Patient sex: F
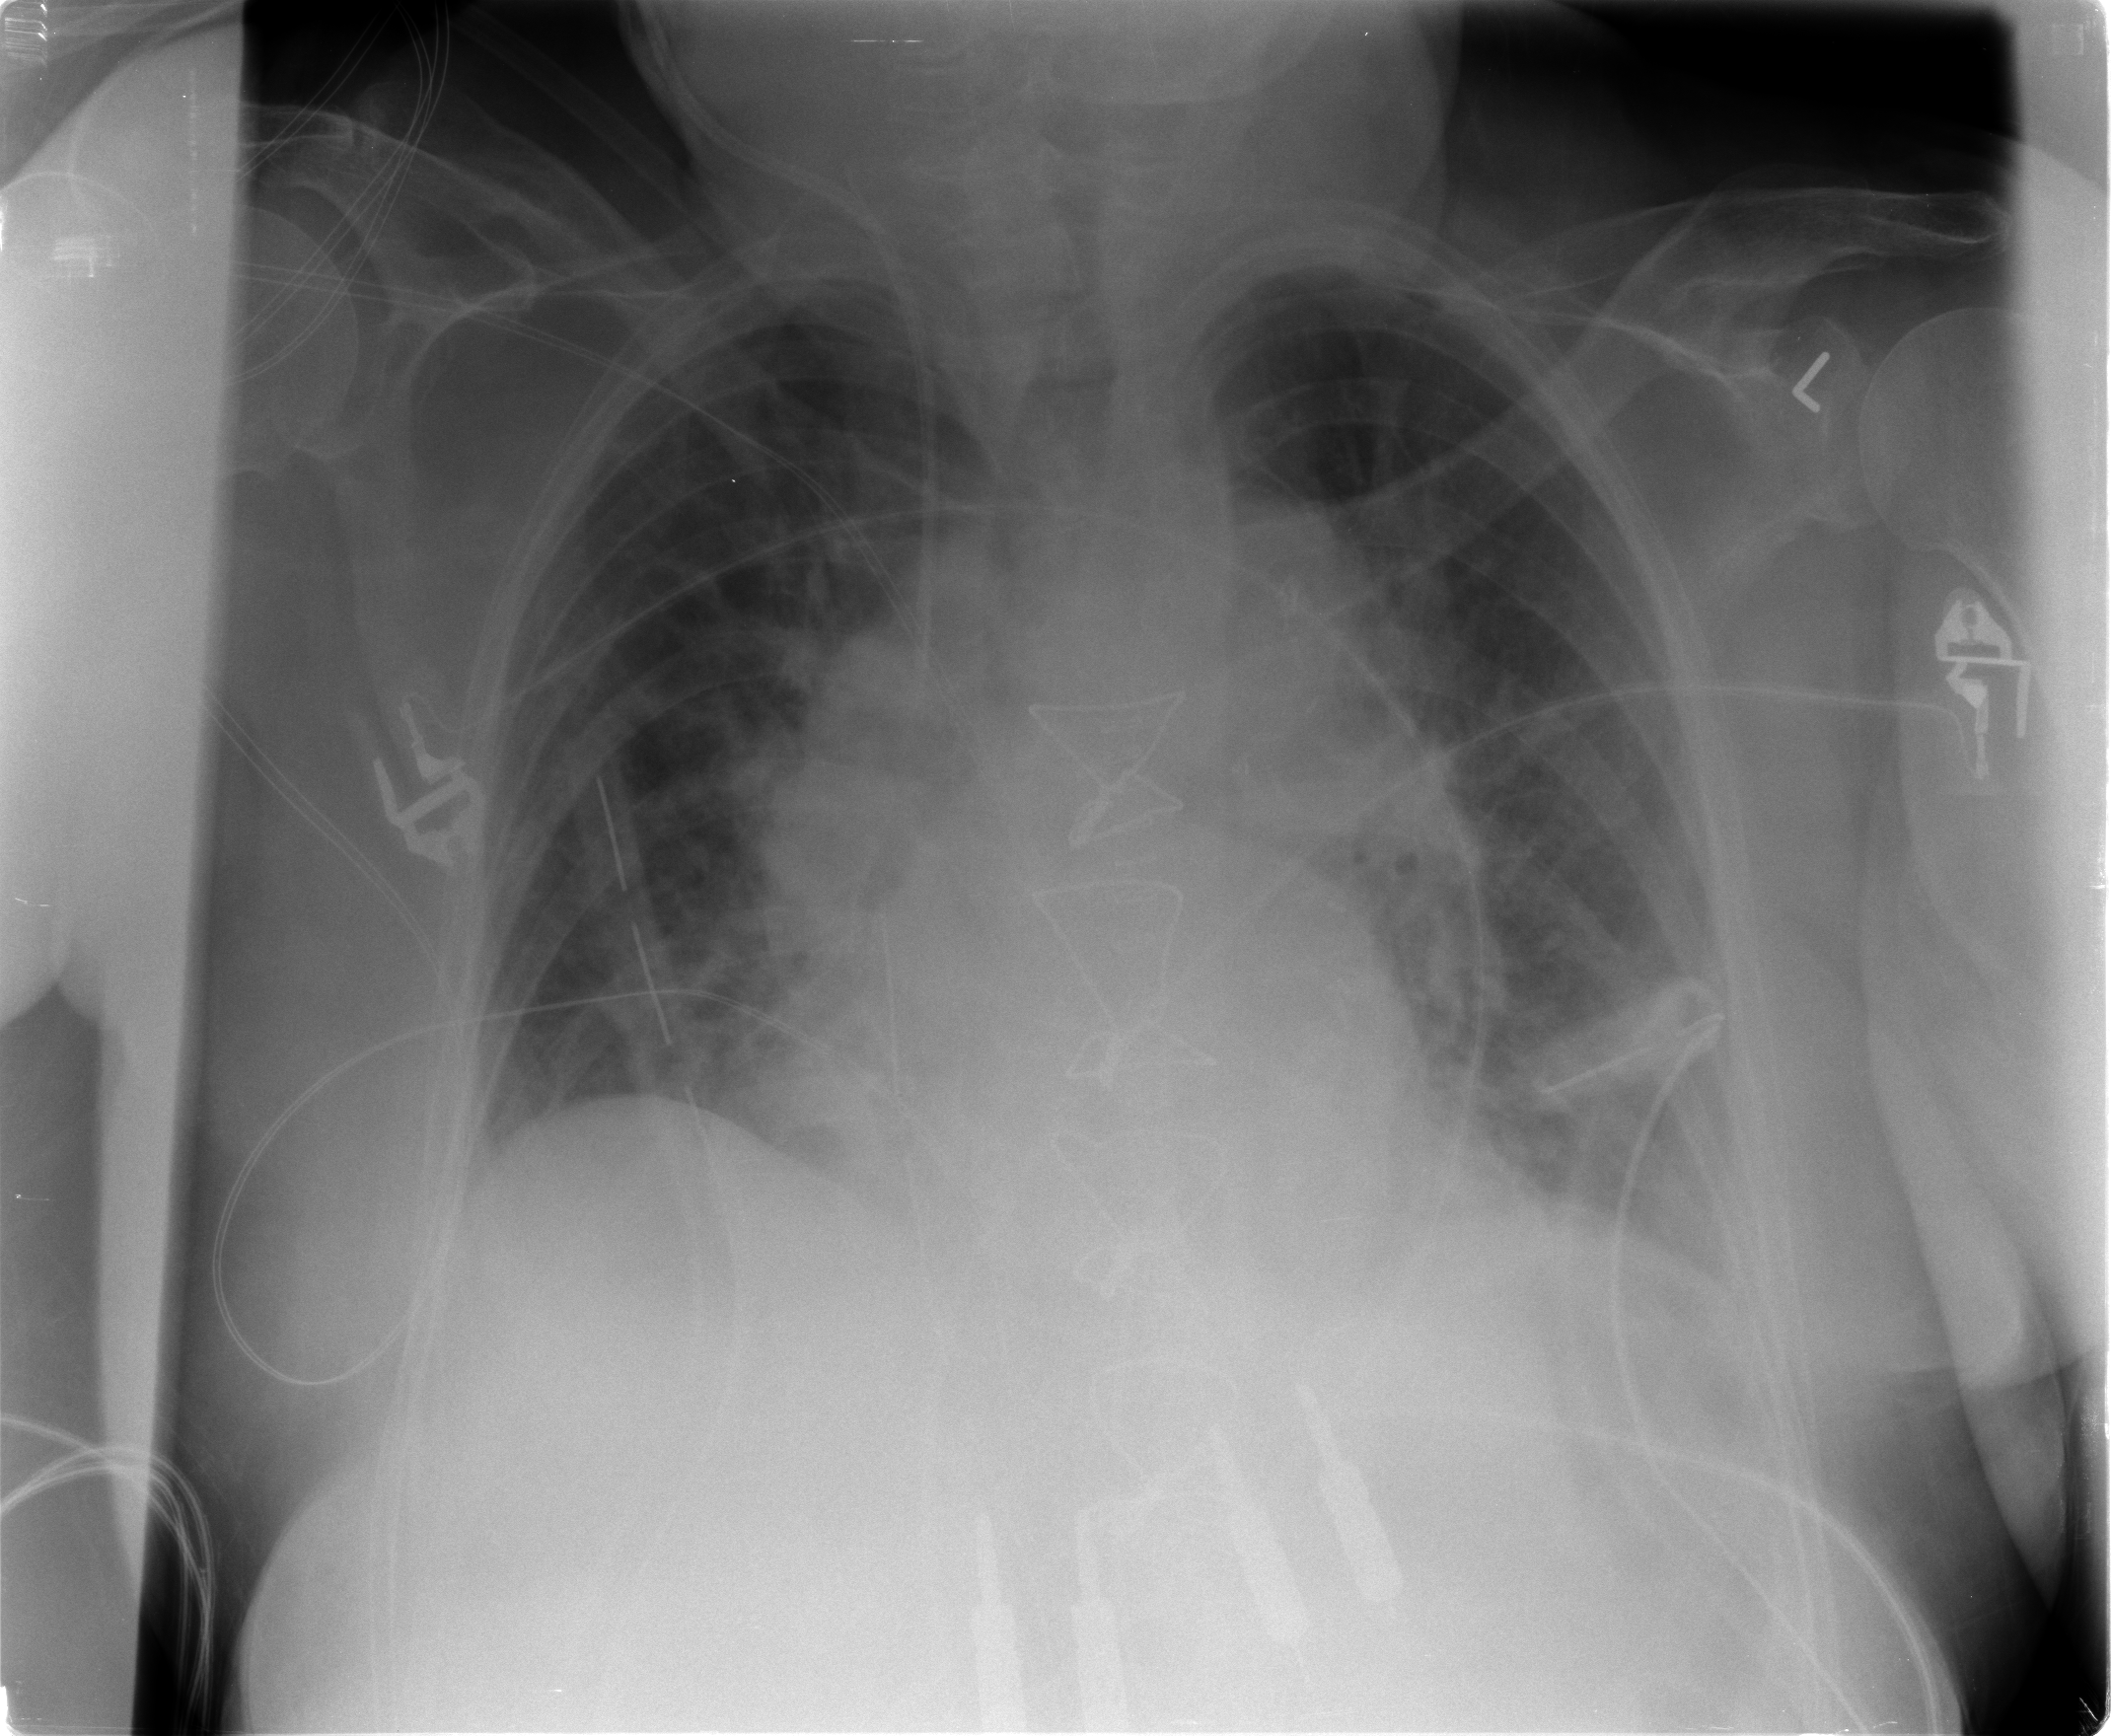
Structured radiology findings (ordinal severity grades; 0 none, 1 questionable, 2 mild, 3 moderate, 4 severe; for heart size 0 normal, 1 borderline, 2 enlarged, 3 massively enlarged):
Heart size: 0
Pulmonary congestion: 2
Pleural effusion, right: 1
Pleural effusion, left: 1
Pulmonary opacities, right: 0
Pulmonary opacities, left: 0
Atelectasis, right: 2
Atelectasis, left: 2